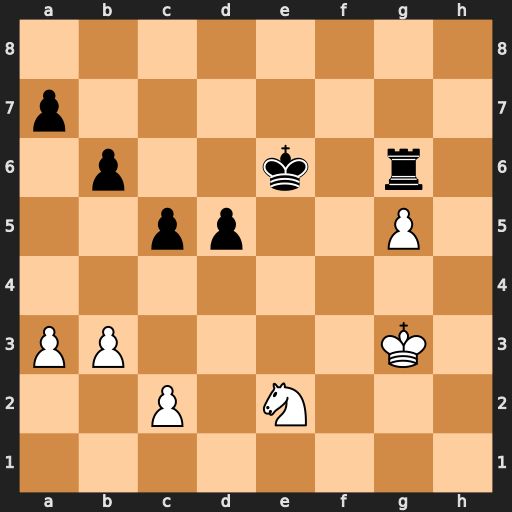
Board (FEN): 8/p7/1p2k1r1/2pp2P1/8/PP4K1/2P1N3/8
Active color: w
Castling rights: -
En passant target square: -
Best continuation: Nf4+ Kf5 Nxg6